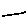
Label: line